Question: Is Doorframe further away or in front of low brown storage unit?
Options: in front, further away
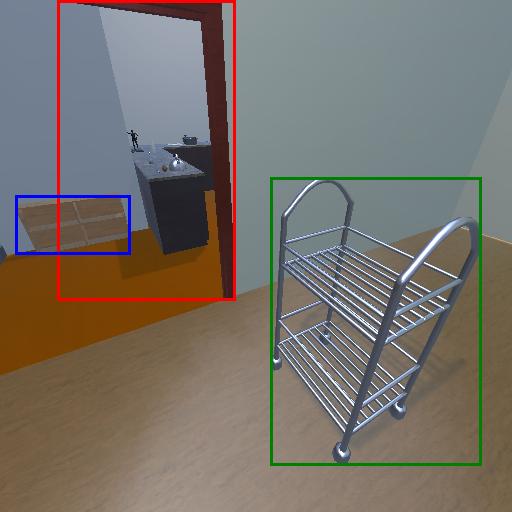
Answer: in front